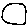
Label: circle